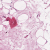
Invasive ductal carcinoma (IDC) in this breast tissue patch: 0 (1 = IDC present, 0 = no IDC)